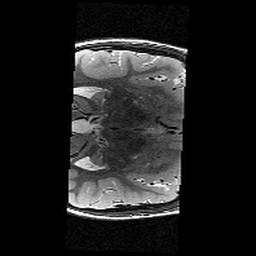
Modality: T2w
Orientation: axial
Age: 11
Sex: male
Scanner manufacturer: siemens
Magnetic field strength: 3 T
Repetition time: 9.23 s
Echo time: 0.067 s